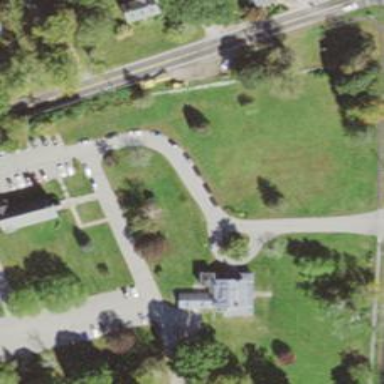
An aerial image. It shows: Residential driveway serving as service road.